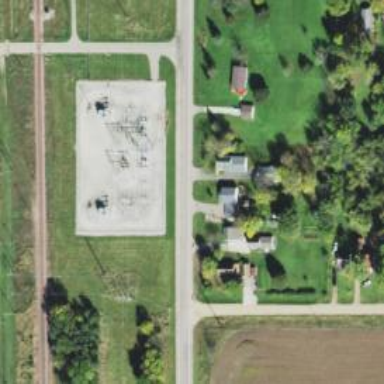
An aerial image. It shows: Switch used for power control.